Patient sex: M
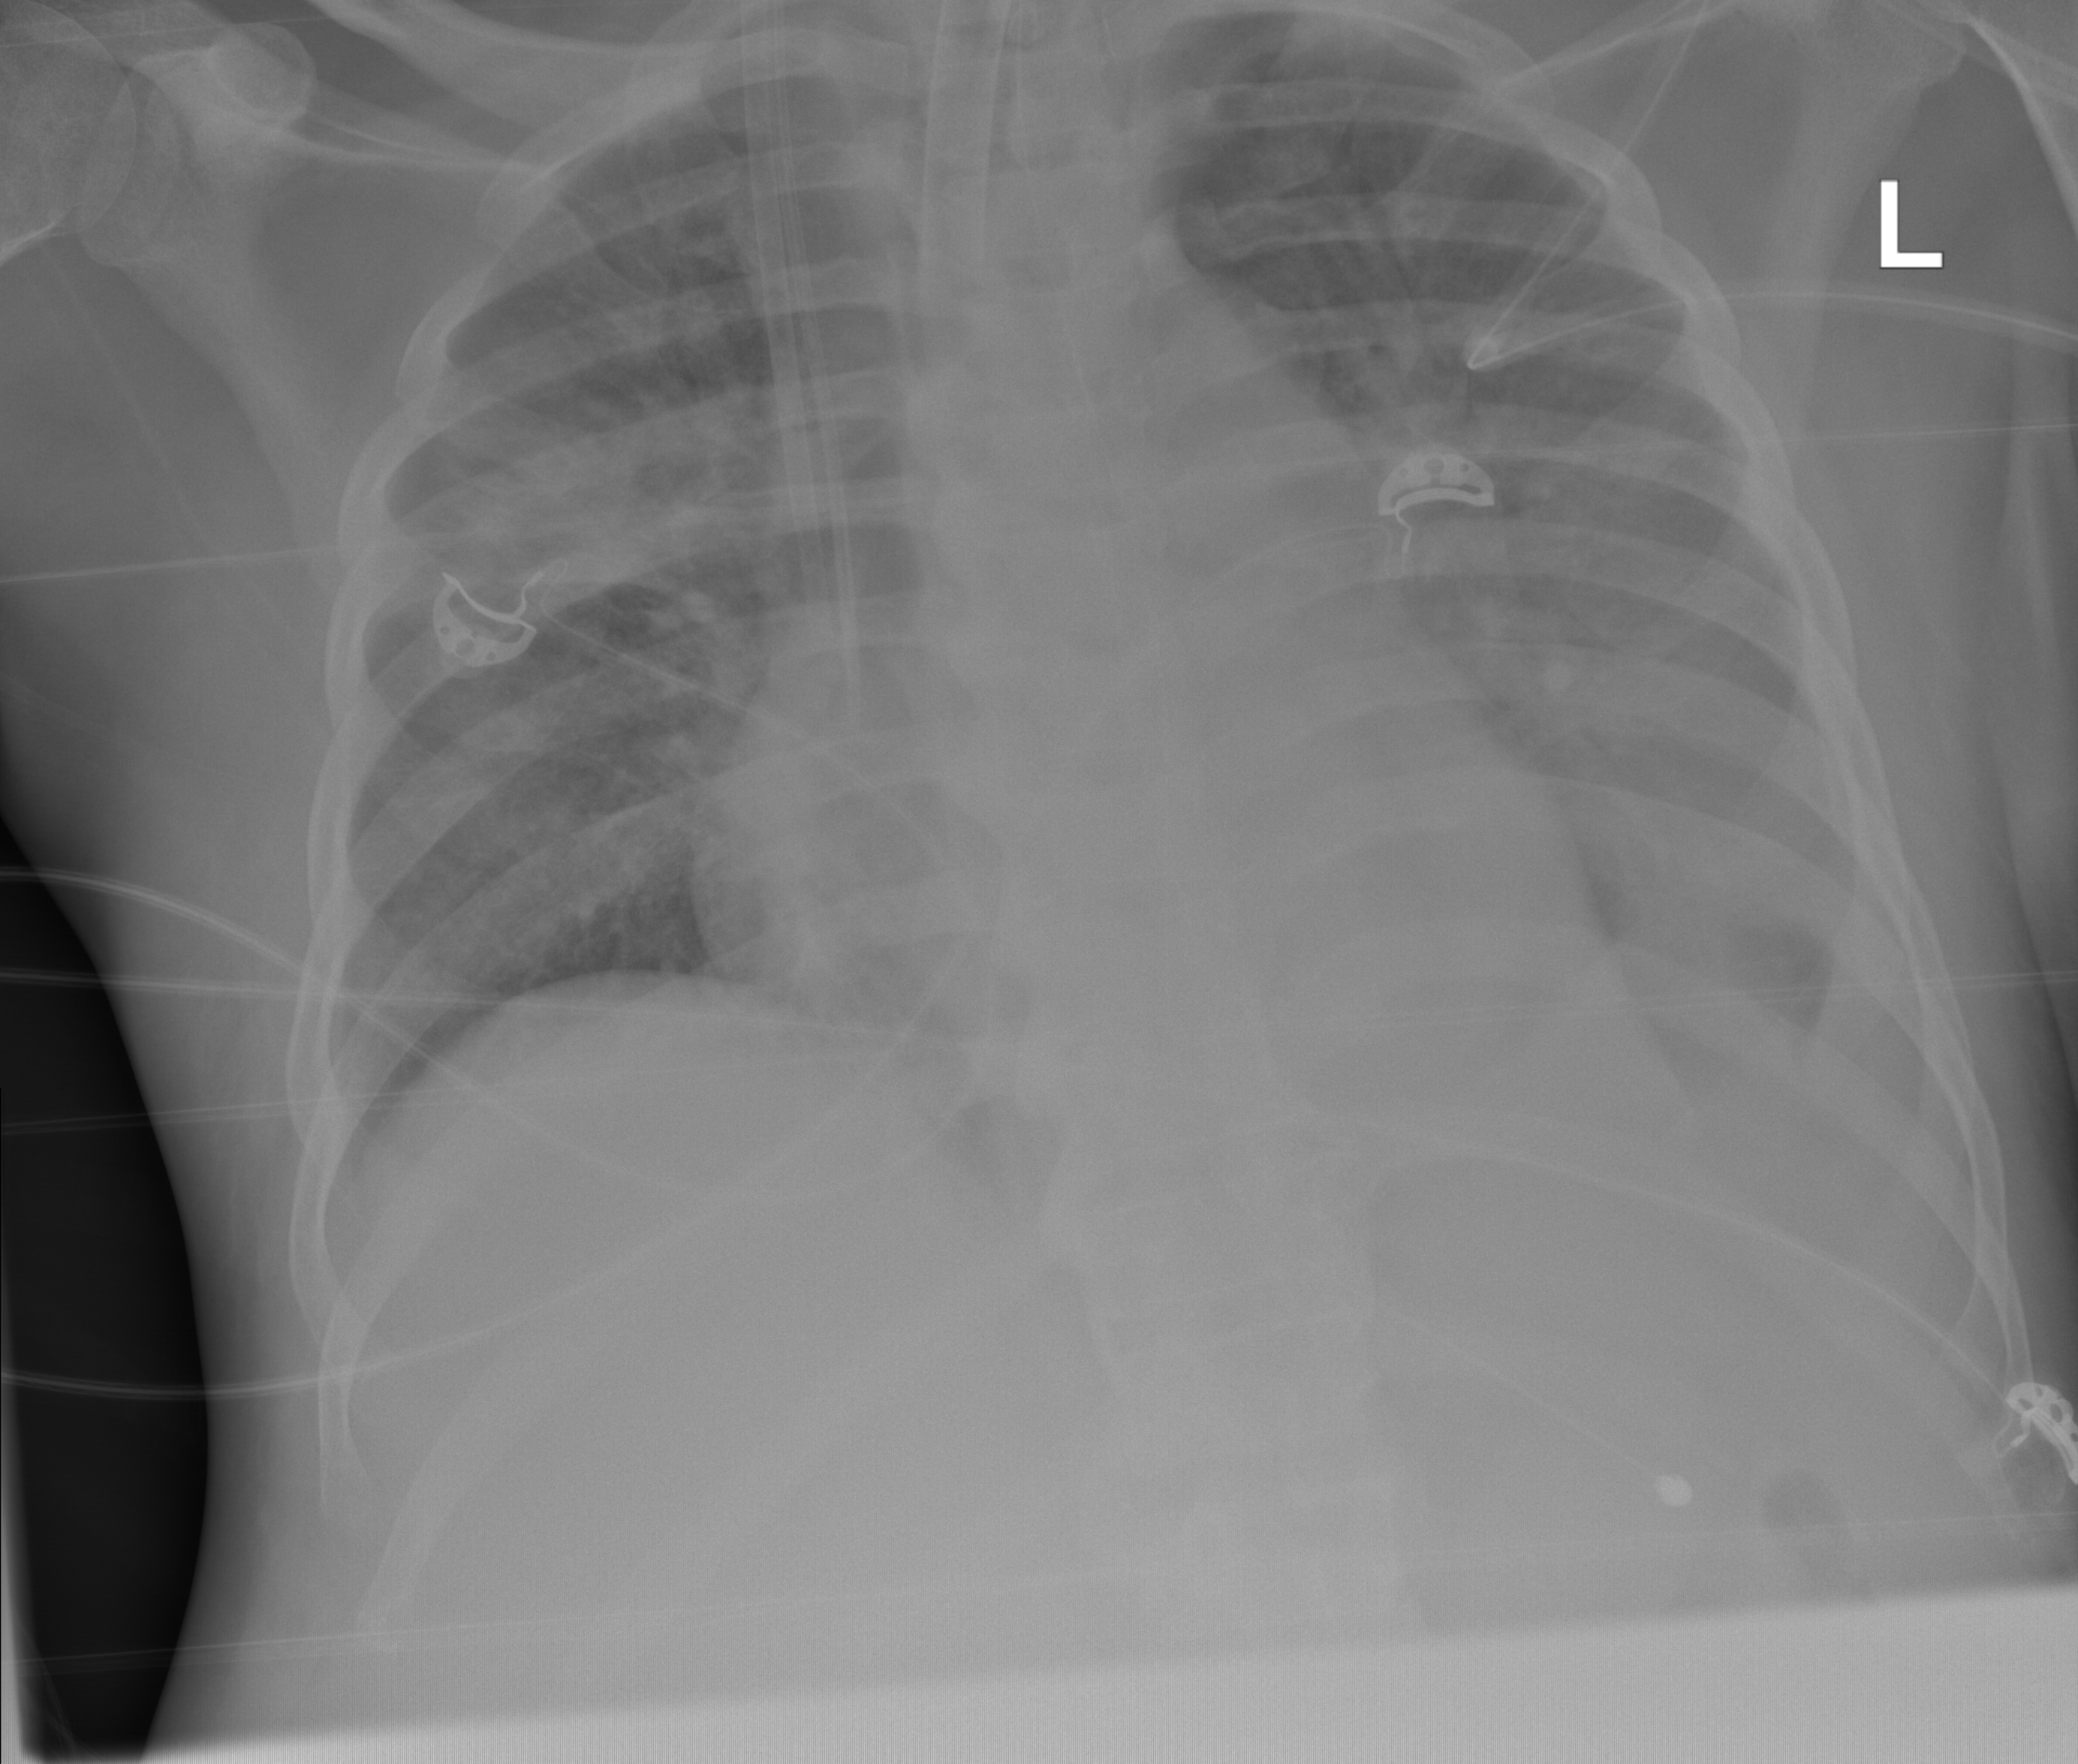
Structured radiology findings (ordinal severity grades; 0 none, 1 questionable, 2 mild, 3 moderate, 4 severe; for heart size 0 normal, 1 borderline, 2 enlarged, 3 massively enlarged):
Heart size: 0
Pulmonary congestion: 0
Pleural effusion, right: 0
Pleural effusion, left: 3
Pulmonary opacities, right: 3
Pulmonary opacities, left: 2
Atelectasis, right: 2
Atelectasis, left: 2